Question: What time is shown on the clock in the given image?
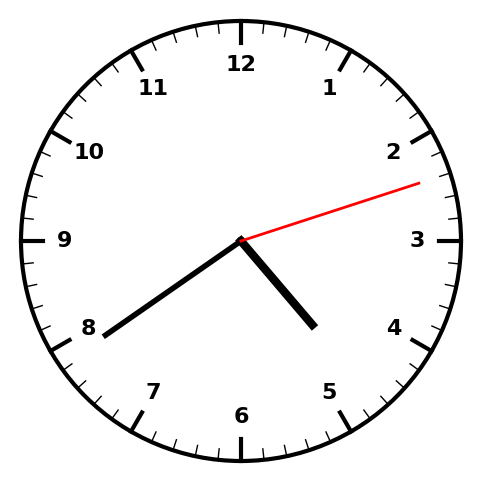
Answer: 04:39:12